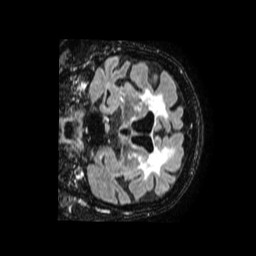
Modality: FLAIR
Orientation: coronal
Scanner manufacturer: philips
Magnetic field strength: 1.5 T
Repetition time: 4.8 s
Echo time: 0.3361 s